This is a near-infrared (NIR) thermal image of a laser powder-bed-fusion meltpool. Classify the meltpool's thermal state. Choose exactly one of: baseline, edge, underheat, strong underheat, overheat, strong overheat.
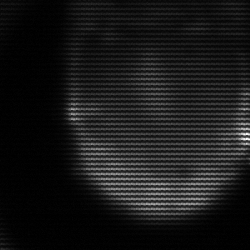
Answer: edge